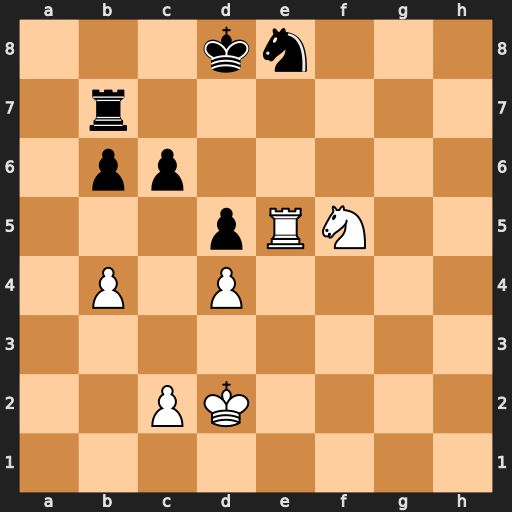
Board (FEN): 3kn3/1r6/1pp5/3pRN2/1P1P4/8/2PK4/8
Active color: w
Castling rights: -
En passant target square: -
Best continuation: Rxe8+ Kxe8 Nd6+ Kd7 Nxb7